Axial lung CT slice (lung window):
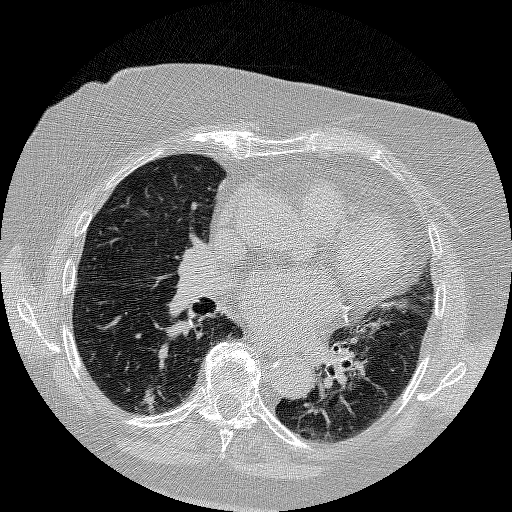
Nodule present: yes
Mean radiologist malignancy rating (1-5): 3